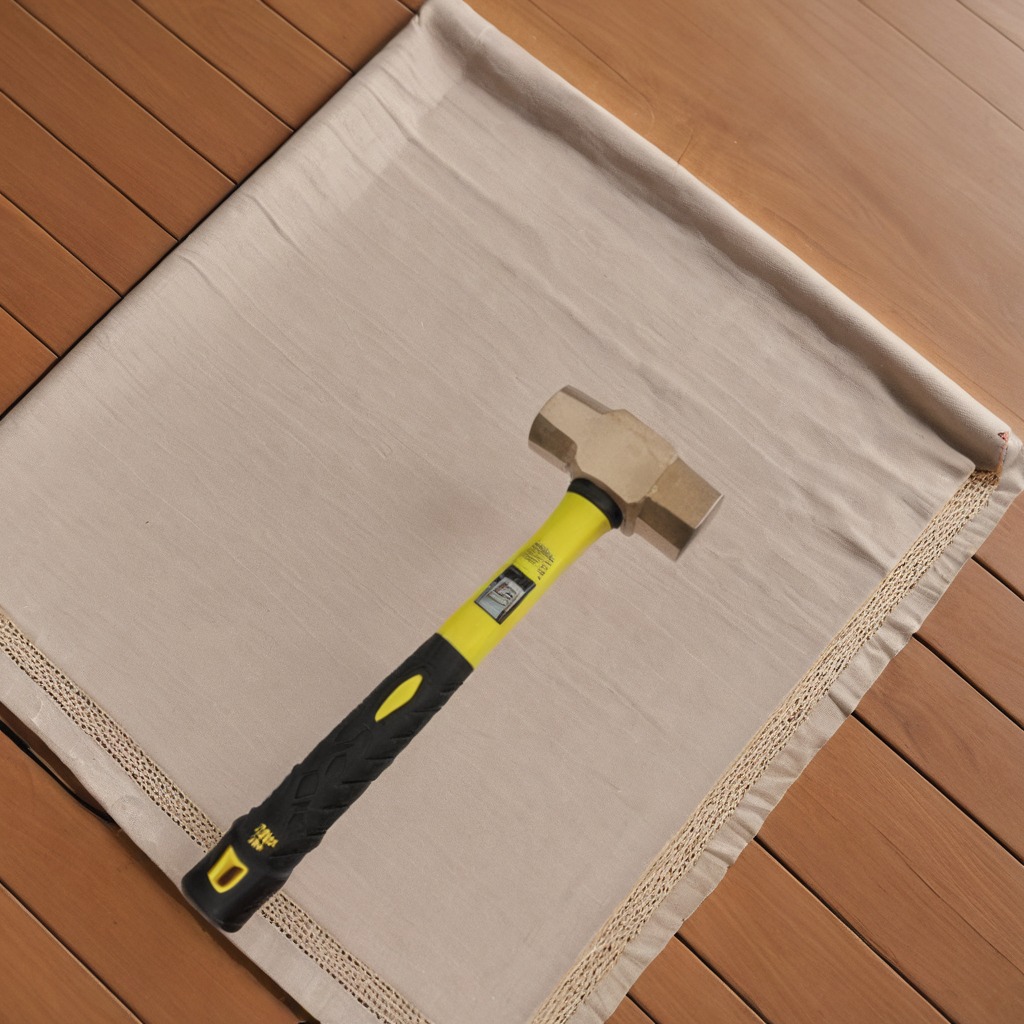
A hammer is lying on a wooden table in an outdoor workshop during daytime bright natural light soft shadows worn but beneath the cloth.